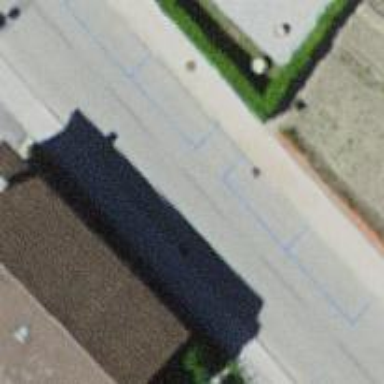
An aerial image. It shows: Asphalt road designated as living street.